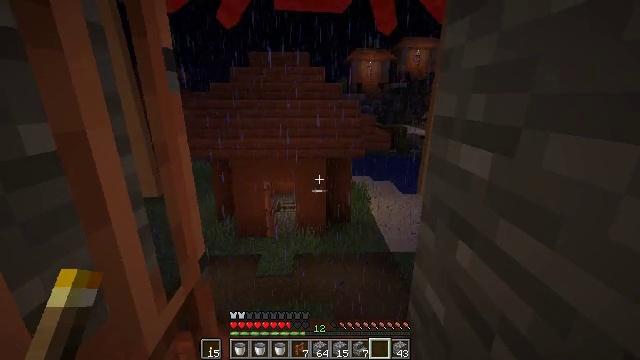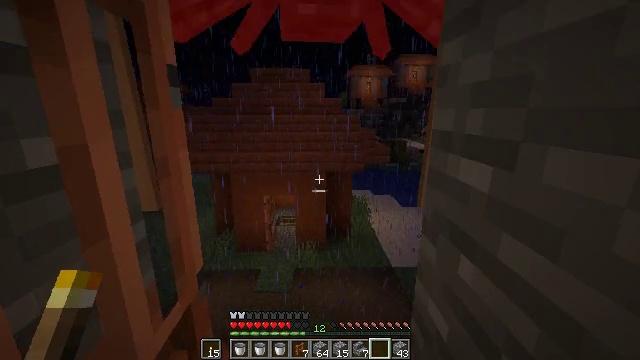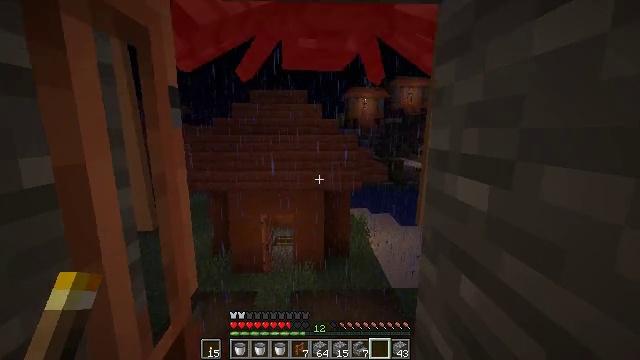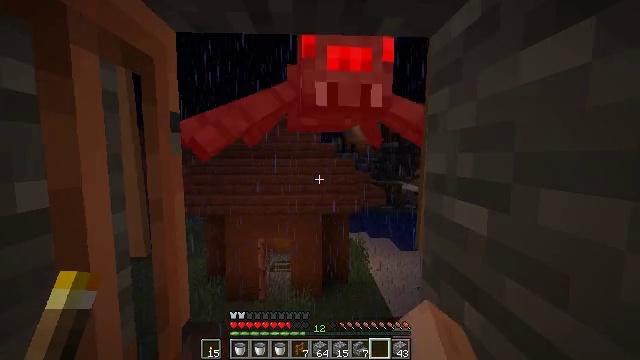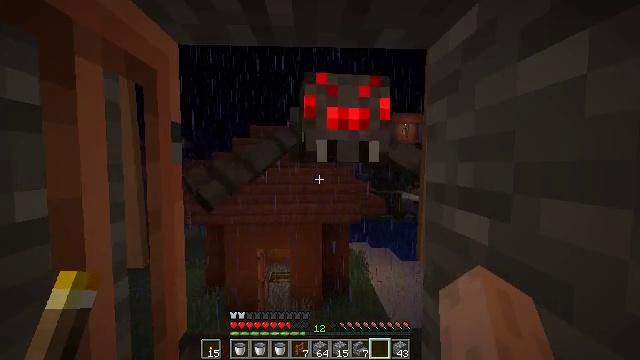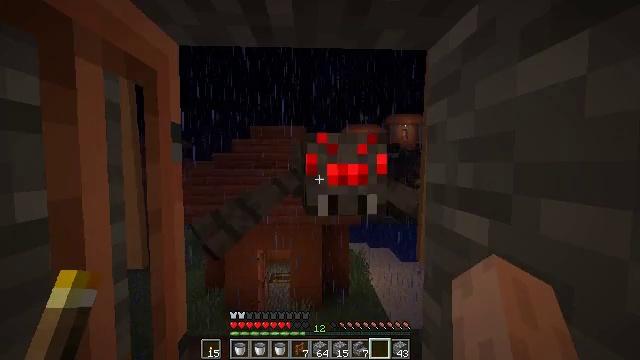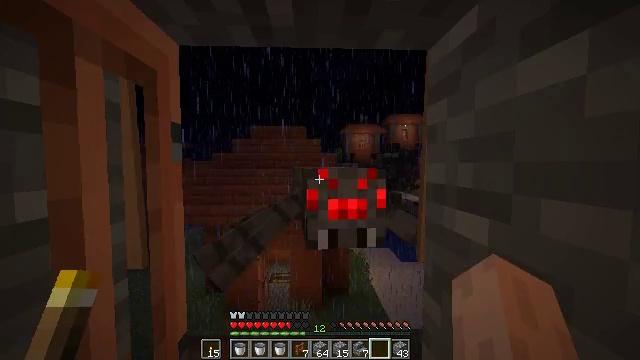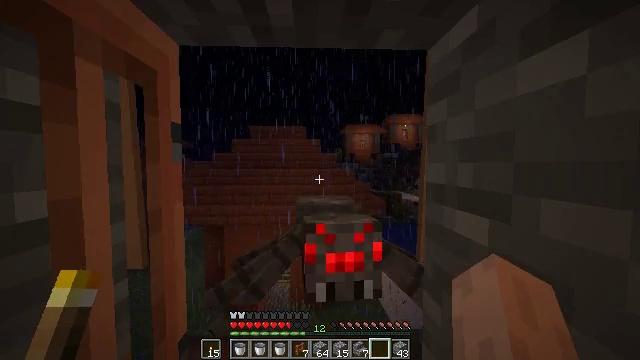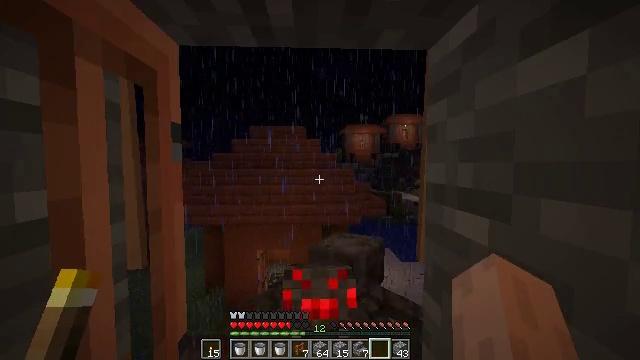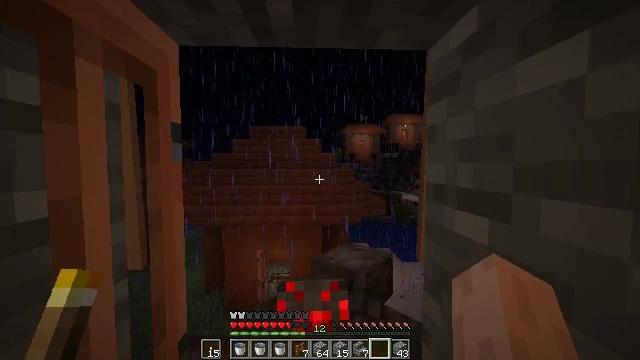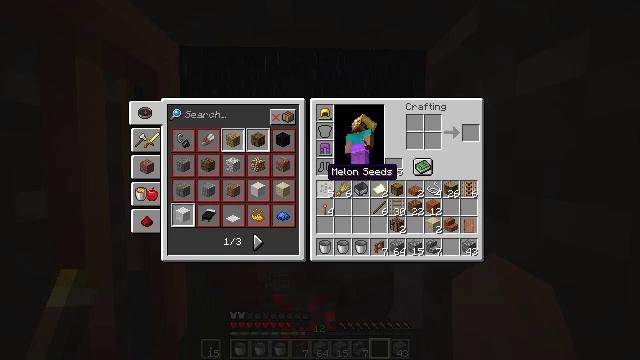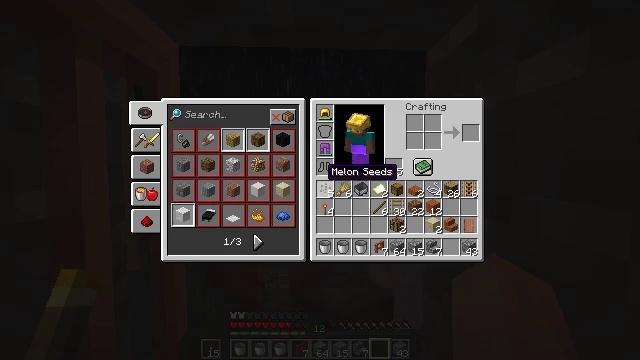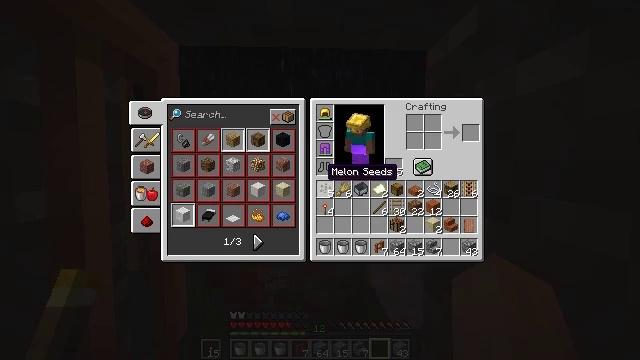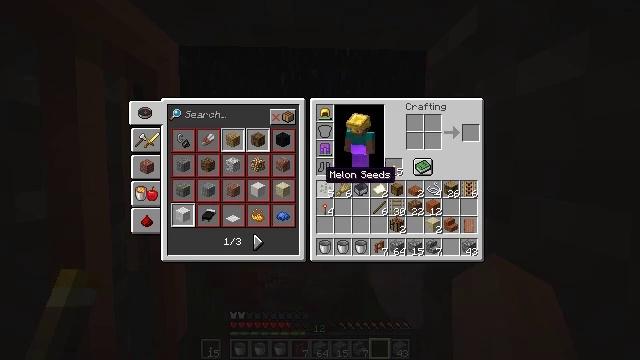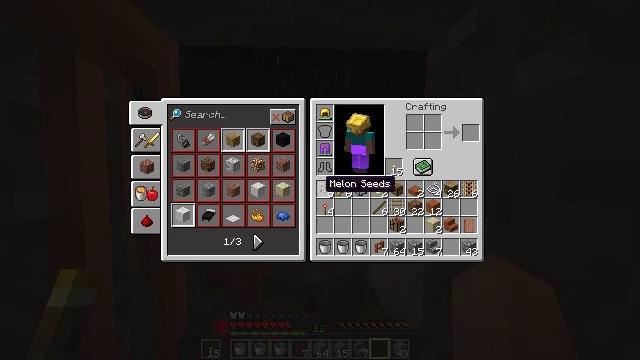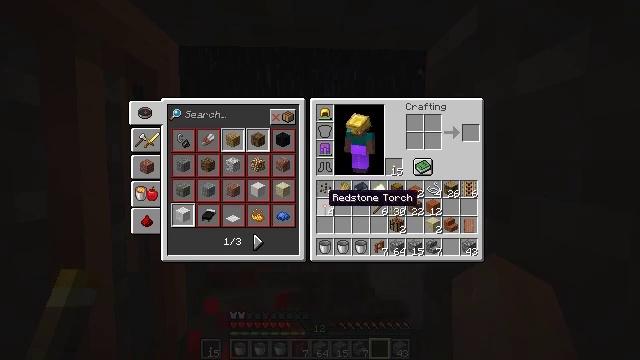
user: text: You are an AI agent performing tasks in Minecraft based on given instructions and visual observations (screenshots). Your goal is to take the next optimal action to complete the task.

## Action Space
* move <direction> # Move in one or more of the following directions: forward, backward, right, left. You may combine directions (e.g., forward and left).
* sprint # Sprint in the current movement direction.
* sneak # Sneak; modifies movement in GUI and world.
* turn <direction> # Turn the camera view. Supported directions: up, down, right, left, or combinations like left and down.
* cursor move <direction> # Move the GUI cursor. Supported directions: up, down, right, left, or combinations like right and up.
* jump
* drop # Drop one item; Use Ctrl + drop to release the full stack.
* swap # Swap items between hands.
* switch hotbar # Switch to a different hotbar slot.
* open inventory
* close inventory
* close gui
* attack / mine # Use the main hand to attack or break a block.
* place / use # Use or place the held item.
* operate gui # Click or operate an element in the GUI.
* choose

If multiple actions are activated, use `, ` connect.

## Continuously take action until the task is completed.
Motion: motion action
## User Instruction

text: Hunt a spider.
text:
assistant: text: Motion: turn up
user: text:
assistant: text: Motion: turn up
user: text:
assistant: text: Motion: turn up
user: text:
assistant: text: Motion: turn up
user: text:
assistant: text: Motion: no_op
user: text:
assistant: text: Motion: no_op
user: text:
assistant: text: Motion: no_op
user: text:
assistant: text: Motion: no_op
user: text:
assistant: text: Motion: no_op
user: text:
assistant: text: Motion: open inventory
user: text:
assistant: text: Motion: open inventory
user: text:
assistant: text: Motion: open inventory
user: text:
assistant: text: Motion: open inventory
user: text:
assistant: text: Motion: cursor move down
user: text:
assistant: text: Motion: cursor move down
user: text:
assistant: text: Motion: no_op
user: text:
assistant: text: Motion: no_op
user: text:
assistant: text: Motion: no_op
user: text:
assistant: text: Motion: no_op
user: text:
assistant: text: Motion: cursor move right
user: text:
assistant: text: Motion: cursor move right
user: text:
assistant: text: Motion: cursor move right
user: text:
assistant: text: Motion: cursor move right
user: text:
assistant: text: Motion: cursor move right
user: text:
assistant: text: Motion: cursor move right
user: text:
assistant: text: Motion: no_op
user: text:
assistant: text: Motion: no_op
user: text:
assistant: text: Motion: no_op
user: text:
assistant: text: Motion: cursor move up
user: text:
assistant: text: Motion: no_op